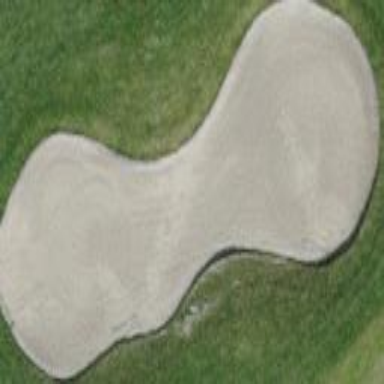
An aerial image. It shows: Golf bunker filled with sandy terrain.